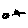
Label: star